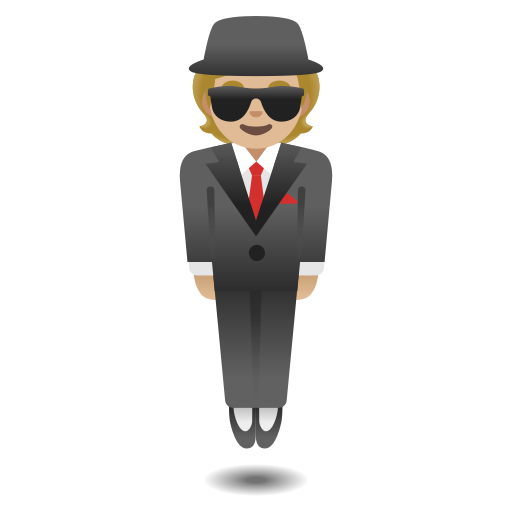
Emoji: 🕴🏼